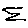
Label: zigzag